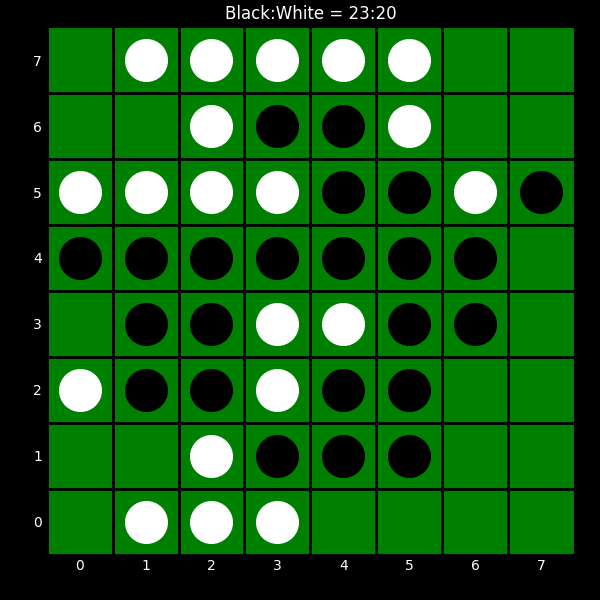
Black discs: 23
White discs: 20